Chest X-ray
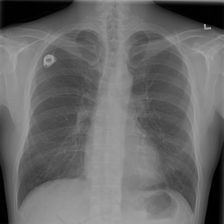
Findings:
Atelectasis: negative
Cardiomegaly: negative
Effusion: negative
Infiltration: negative
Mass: negative
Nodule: negative
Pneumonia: negative
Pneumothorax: negative
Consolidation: negative
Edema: negative
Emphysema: negative
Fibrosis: negative
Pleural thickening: negative
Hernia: negative